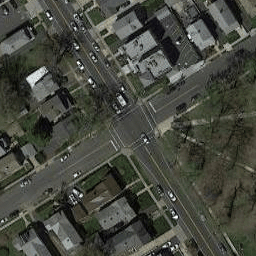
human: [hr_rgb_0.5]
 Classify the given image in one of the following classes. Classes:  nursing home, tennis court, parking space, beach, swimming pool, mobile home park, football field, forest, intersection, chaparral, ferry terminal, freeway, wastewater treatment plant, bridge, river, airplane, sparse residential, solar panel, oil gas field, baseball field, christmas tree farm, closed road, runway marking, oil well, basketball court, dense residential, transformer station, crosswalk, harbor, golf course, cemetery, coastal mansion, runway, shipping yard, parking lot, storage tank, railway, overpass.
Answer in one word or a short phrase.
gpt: intersection